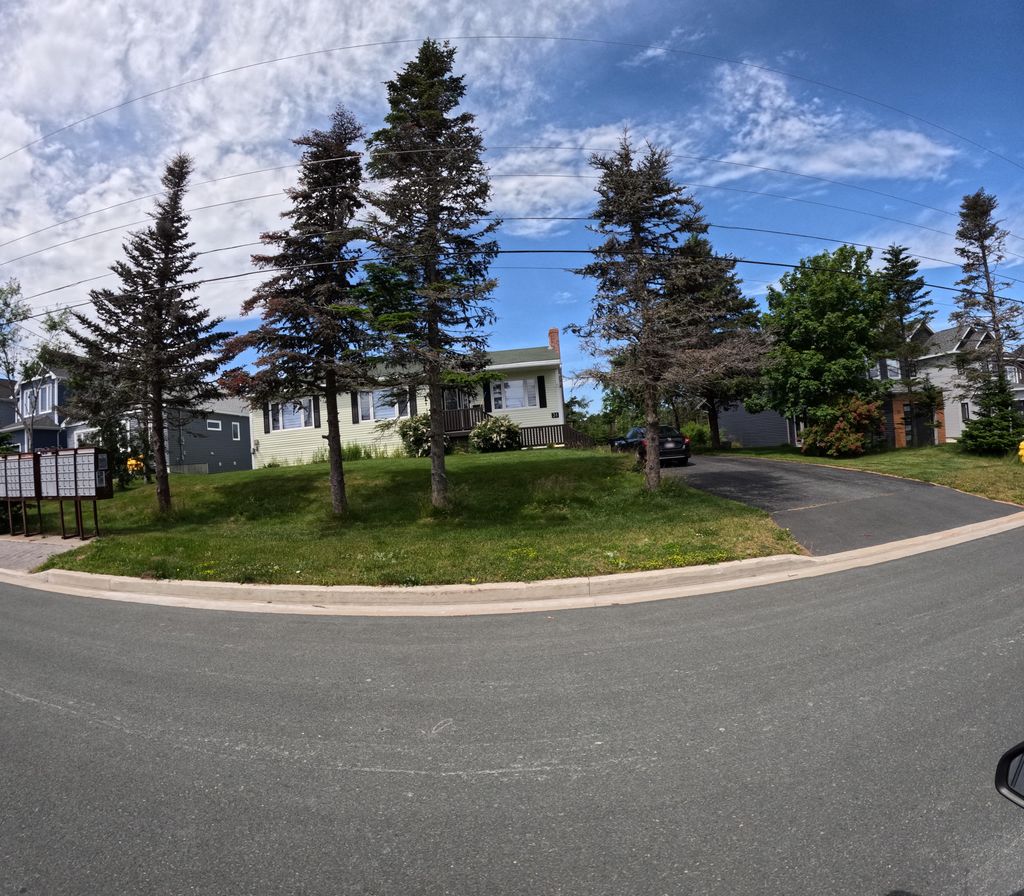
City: st_johns